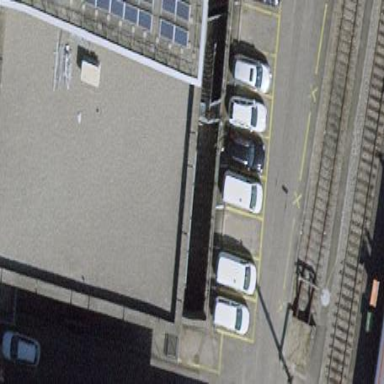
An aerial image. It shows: Office building.